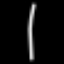
Label: line